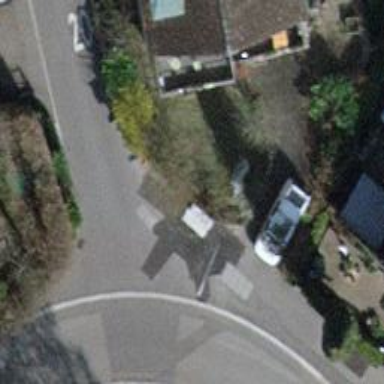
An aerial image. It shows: Street cabinet used for power utility.